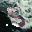
Label: 5